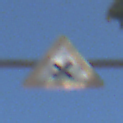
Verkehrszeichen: KreuzungOderEinmuendung
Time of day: Midday
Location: Outdoor (RoadRail)
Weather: Clear
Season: NotSpecified
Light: Natural